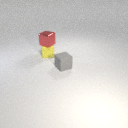
small yellow rubber cube below small red metal cube